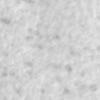
Label: no_change